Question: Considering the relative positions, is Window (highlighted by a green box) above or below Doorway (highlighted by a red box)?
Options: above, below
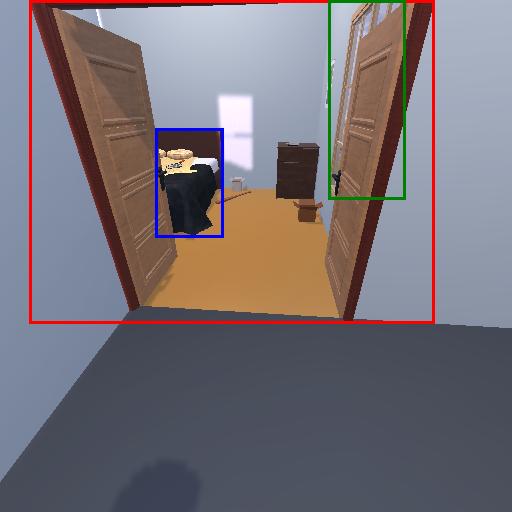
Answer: above